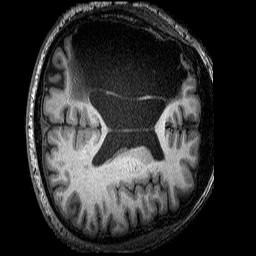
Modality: T1w
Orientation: axial
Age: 52
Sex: male
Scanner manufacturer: siemens
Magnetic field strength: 3 T
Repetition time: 2.25 s
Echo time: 0.00452 s